Field crop: maize
Growth stage: 2
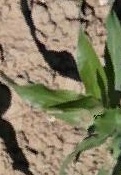
Species: maize